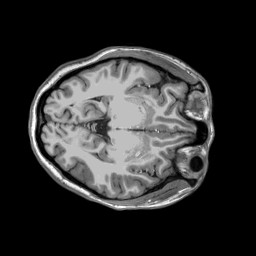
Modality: T1w
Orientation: coronal